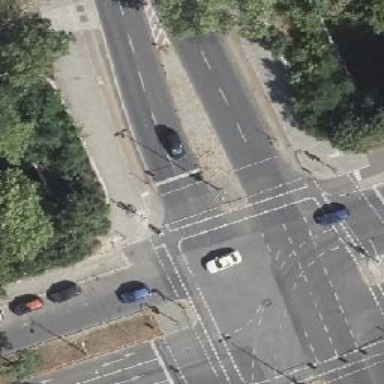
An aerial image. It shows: Road crossing with traffic signals.